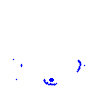
Particle: proton